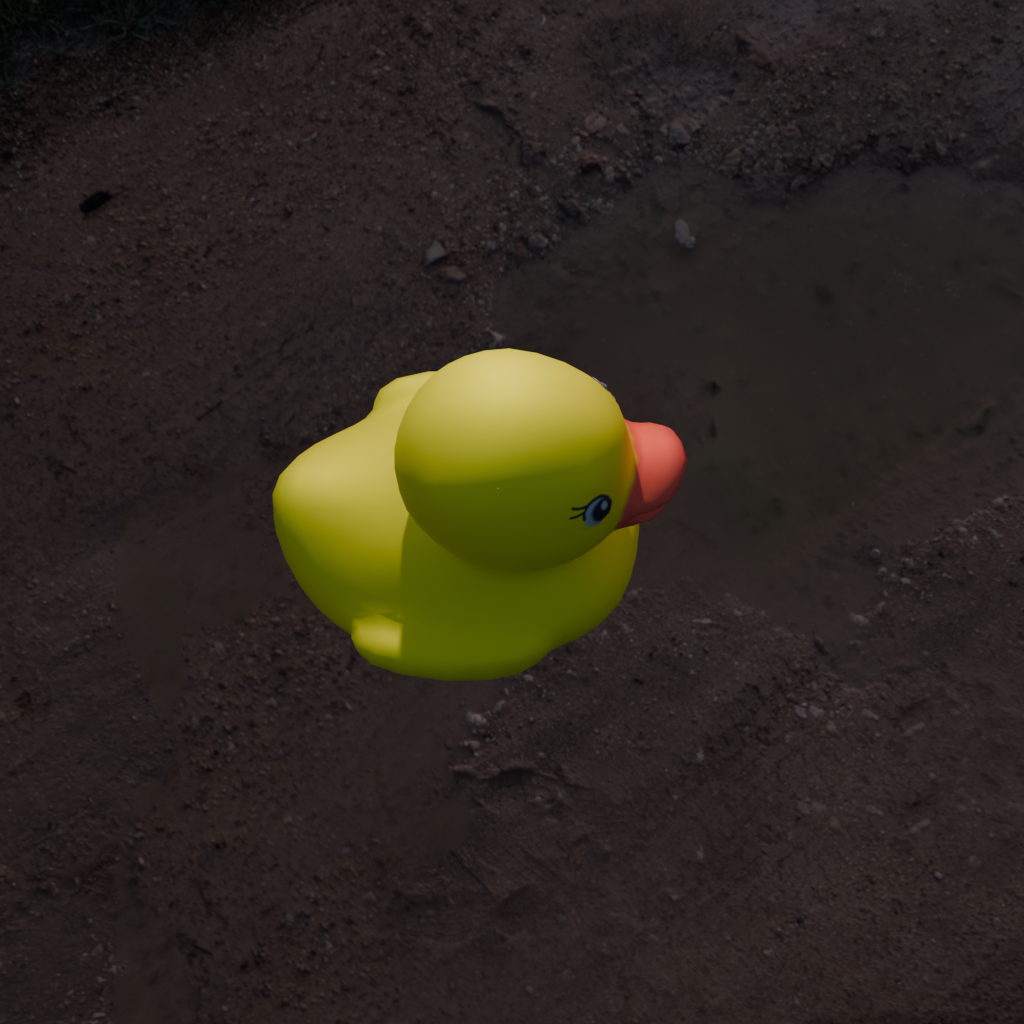
an image of a yellow rubber duck seen from <right_top> in a muddy path at sunset with fields on both sides.